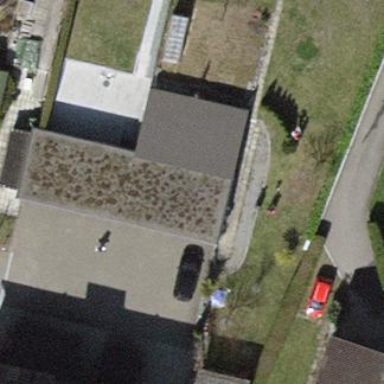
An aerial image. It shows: Group of garages.